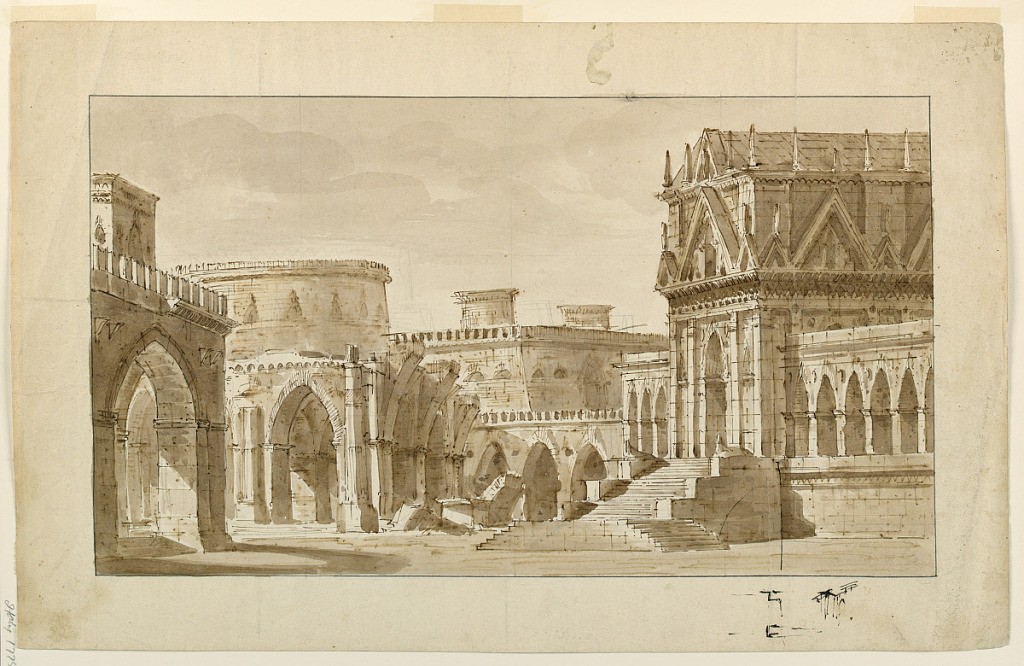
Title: Stage Design, Gothic Palace, Church, and Fortress
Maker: Angelo Toselli, ca. 1765? – 1826
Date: ca. 1800
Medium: Pen and brown ink, brush and brown wash over black chalk on wove paper, ruled border in pen and black ink
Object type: Drawing
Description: Horizontal rectangle. Square, lined with buildings, partly ruined, some with ogival arches, temple-like building on right, stairs leading up.